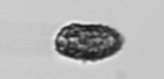
Label: Pseudochattonella_farcimen